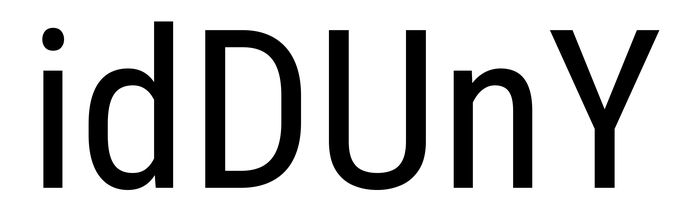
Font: Roboto_Condensed_Regular